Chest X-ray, AP view. Patient: 33 years old, sex M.
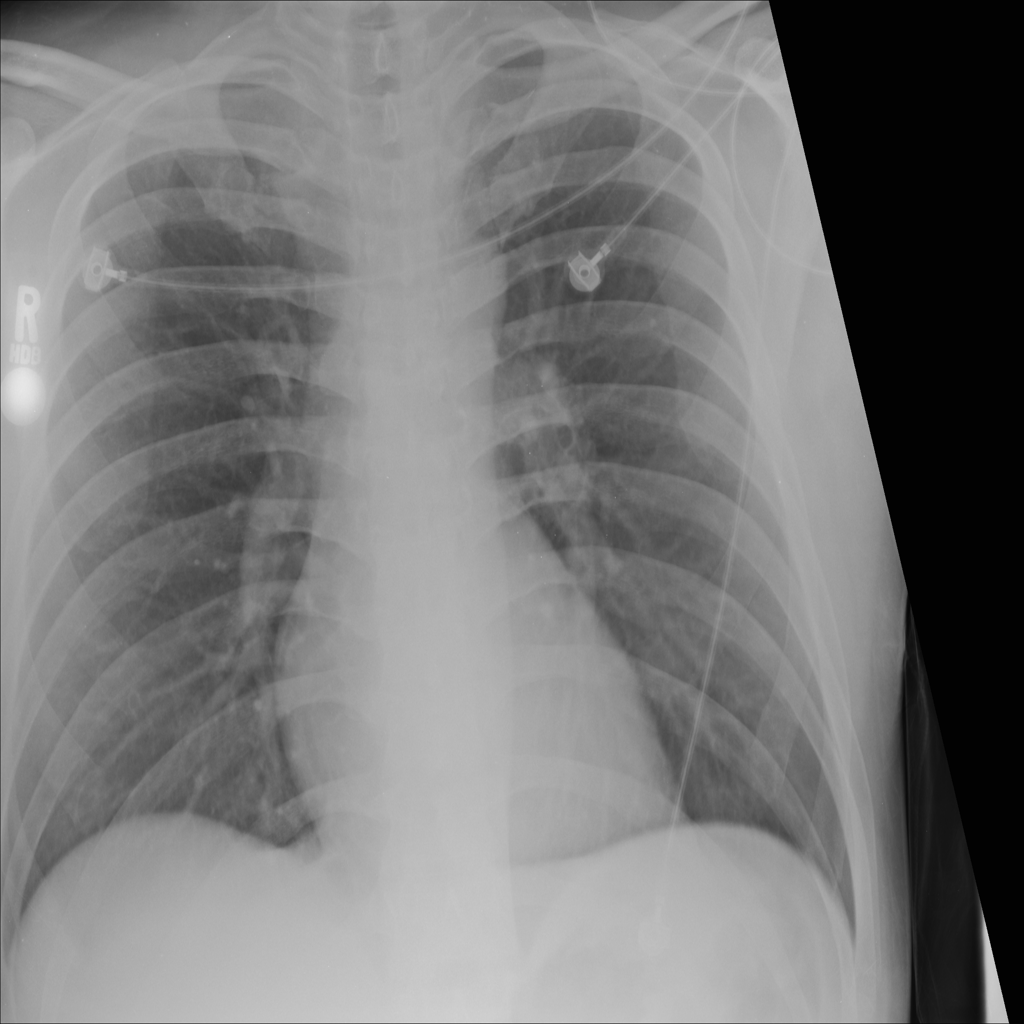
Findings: No Finding